Field crop: tomato
Growth stage: 1
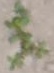
Species: portulaca